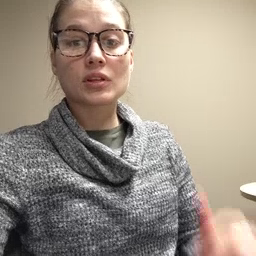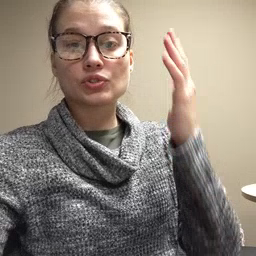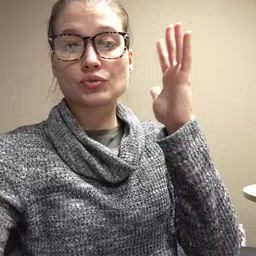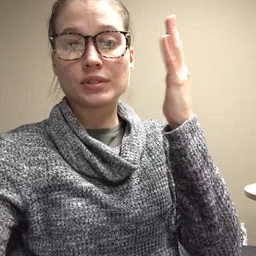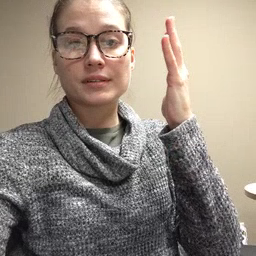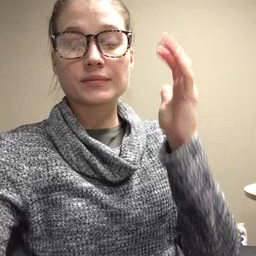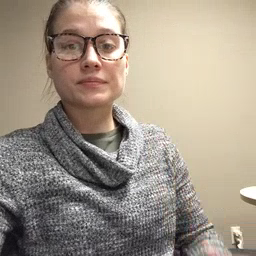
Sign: tree